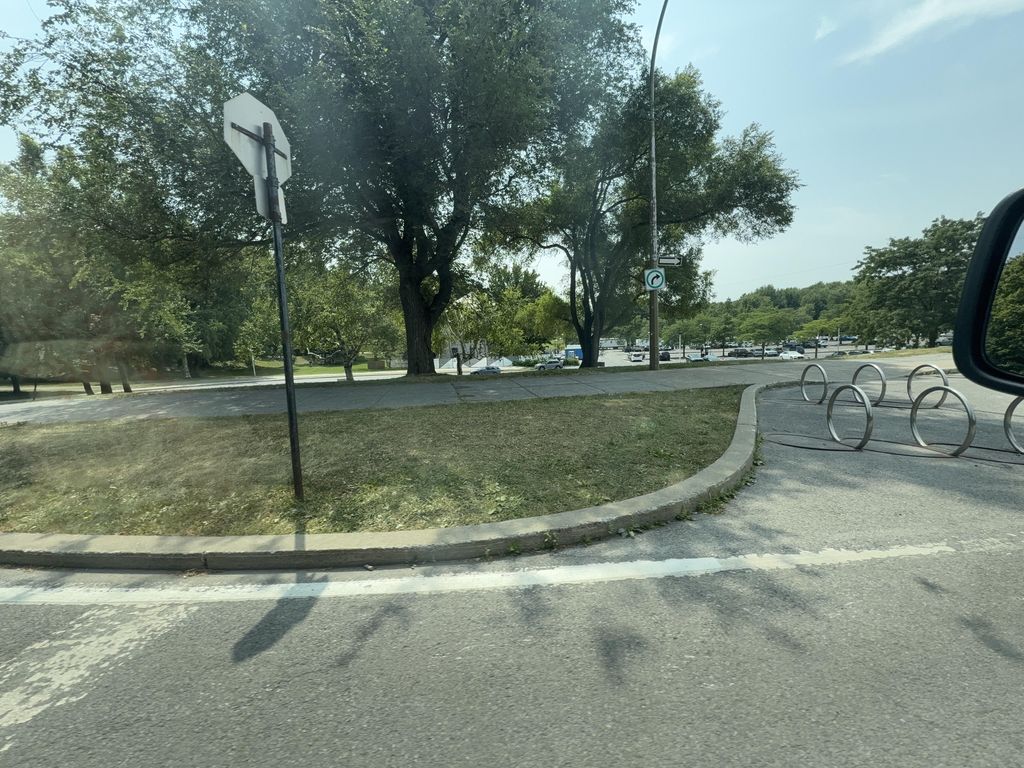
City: montreal